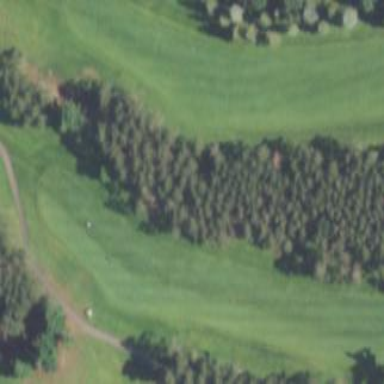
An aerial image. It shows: Rough area on grassy golf course.